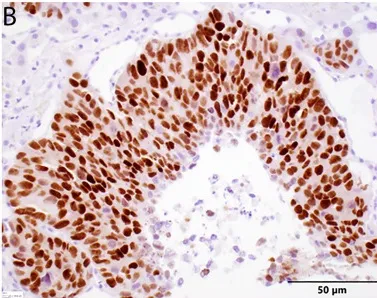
Histopathology of liver biopsy. (B) Diffuse nuclear positivity with NKX3.1 in tumor cells [NKX3.1 stain, 40x magnification.
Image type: pathology (immunostaining)